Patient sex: M
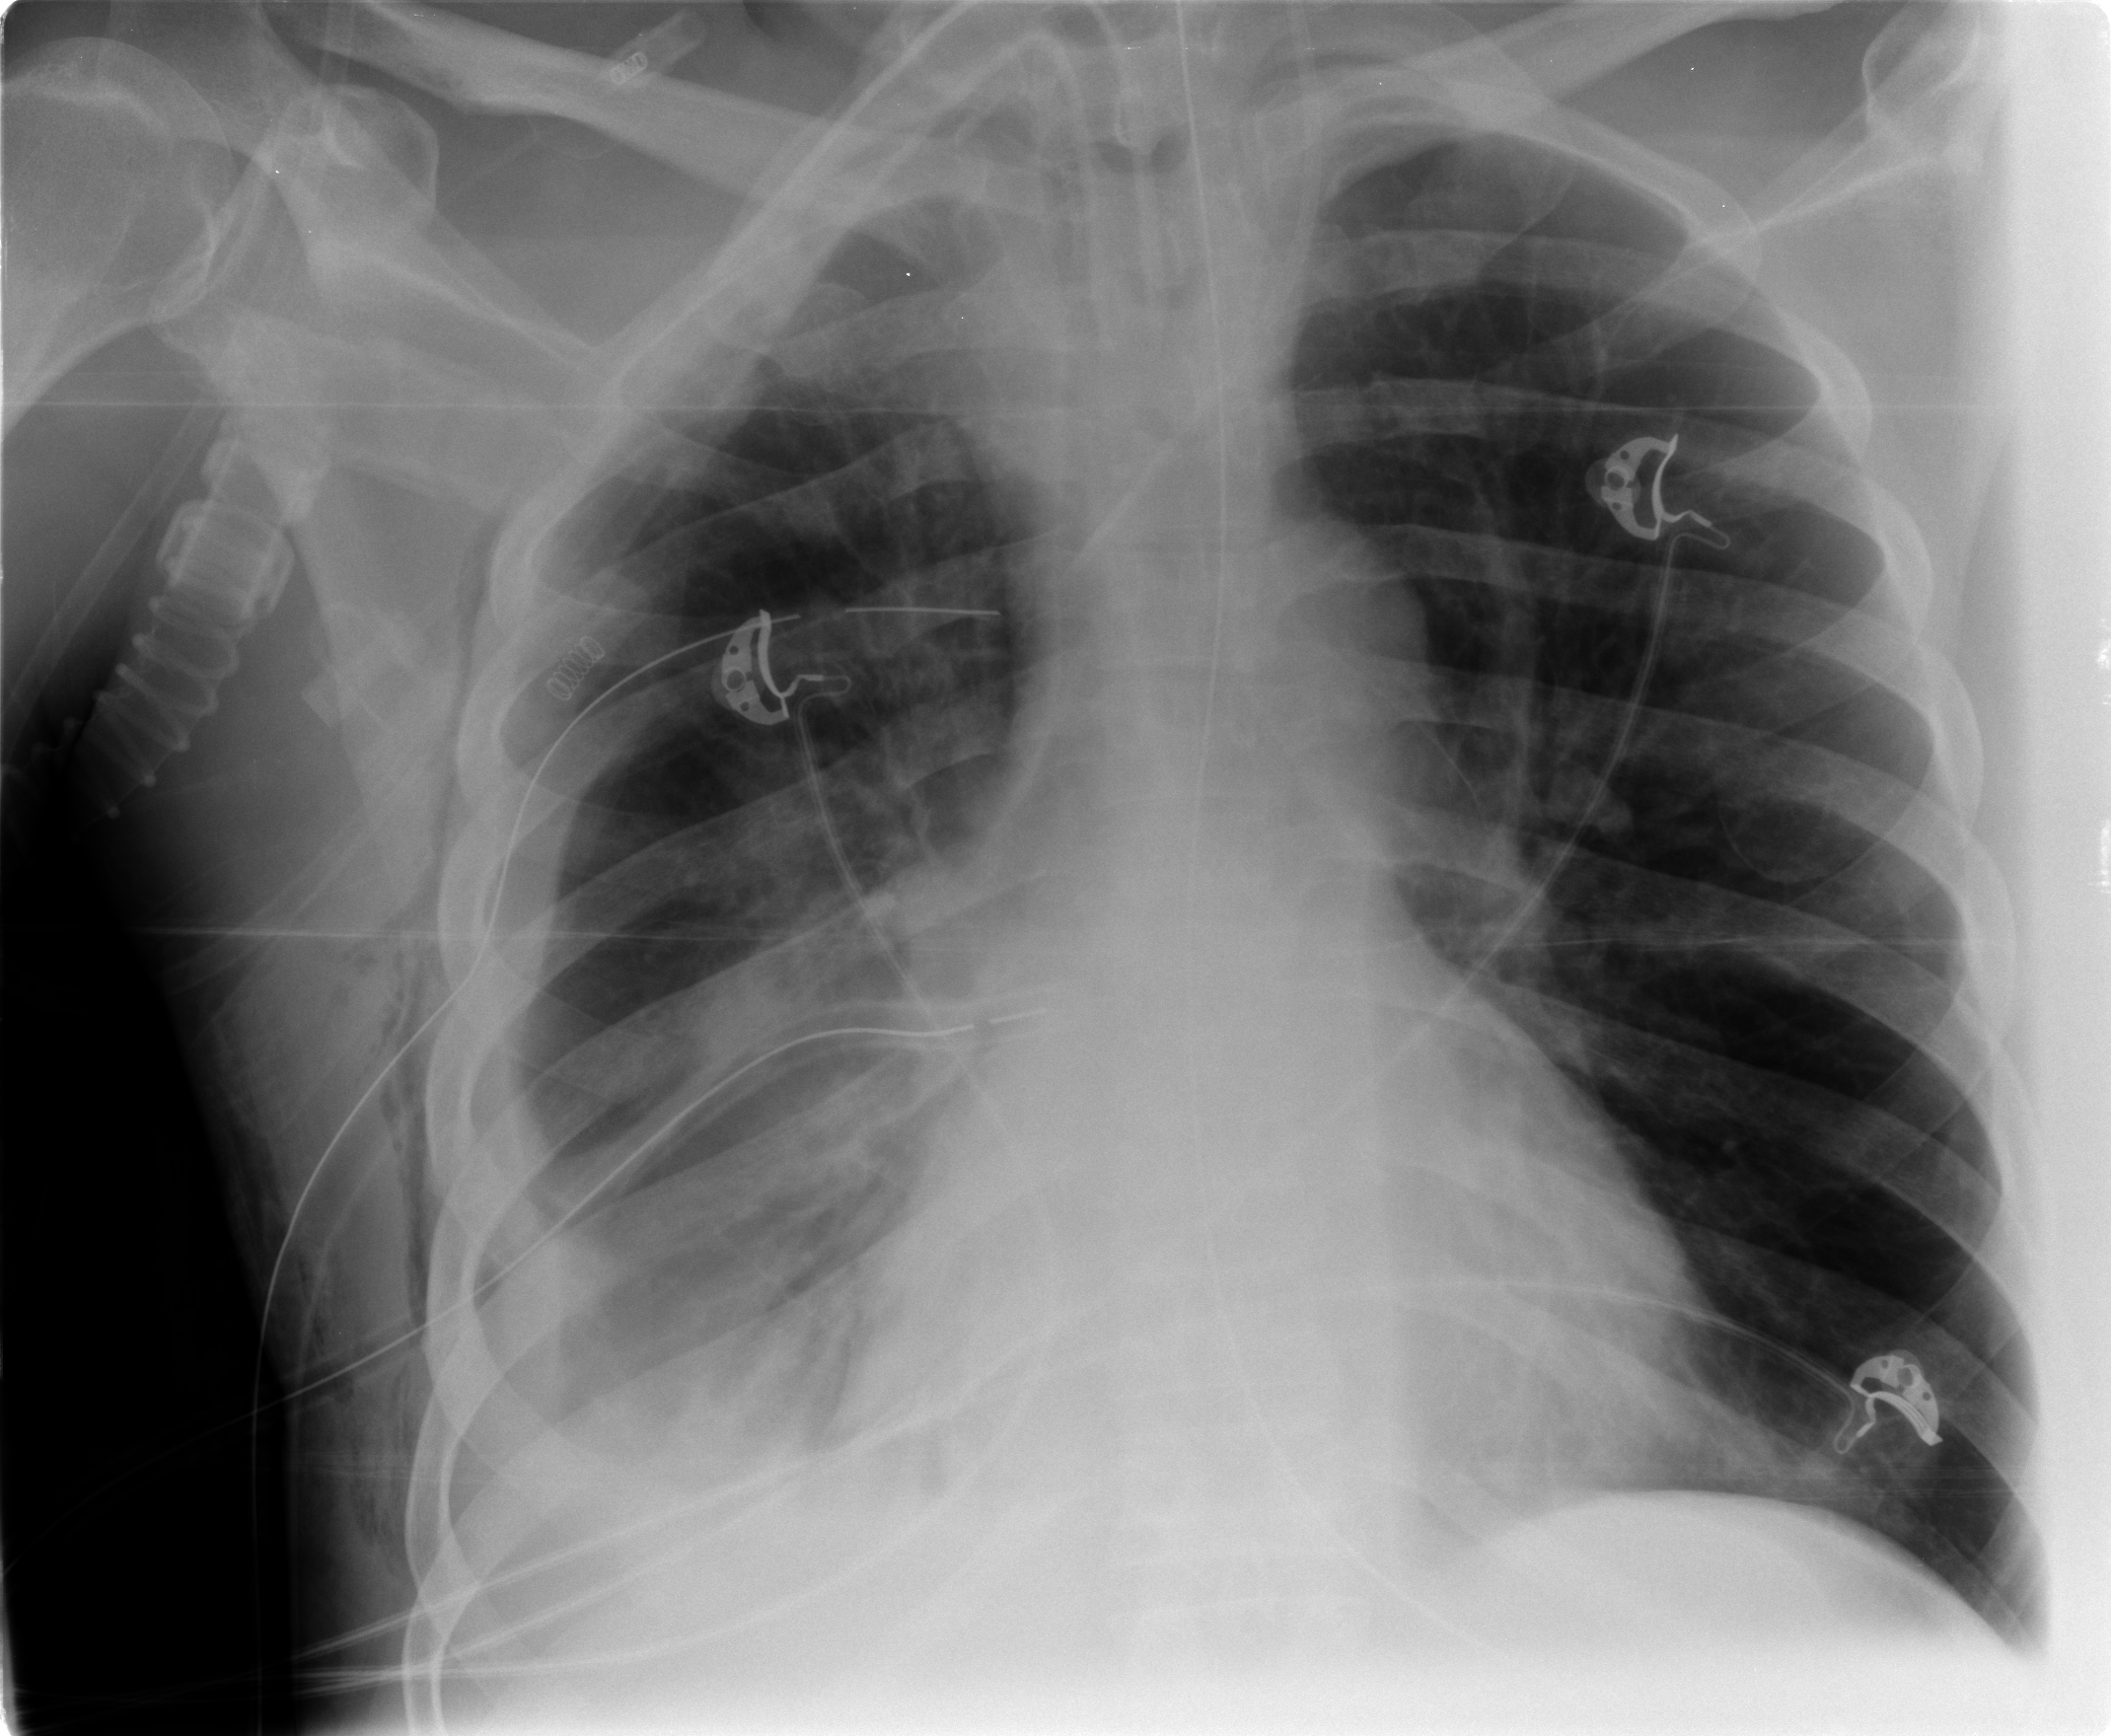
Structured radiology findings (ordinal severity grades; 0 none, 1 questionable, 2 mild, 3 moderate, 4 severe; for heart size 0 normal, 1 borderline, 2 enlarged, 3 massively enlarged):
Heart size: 0
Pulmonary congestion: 0
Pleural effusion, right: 2
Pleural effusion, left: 0
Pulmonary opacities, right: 3
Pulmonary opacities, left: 0
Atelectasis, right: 3
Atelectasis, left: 0